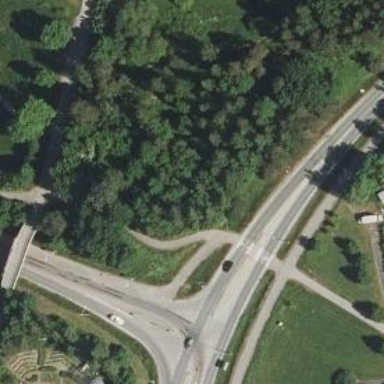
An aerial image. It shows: Cycleway.